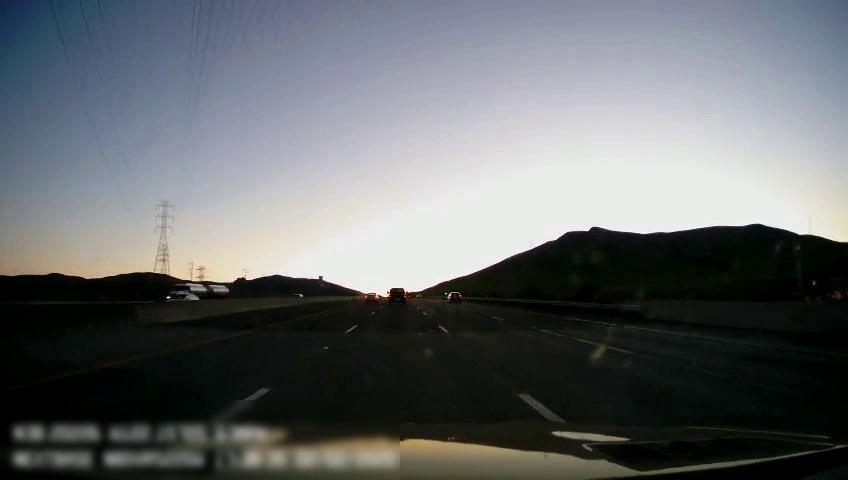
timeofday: Day
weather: Sunny
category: Drivable Space
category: Vehicles | Car
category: Vehicles | SUV
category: Vehicles | Car
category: Vehicles | Truck
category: Vehicles | Car
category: Vehicles | Car
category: Lanes | Alternate Lane
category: Lanes | Current Lane
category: Lanes | Current Lane
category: Lanes | Alternate Lane
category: Lanes | Alternate Lane